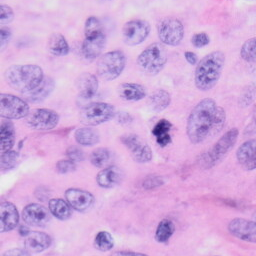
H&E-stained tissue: Skin